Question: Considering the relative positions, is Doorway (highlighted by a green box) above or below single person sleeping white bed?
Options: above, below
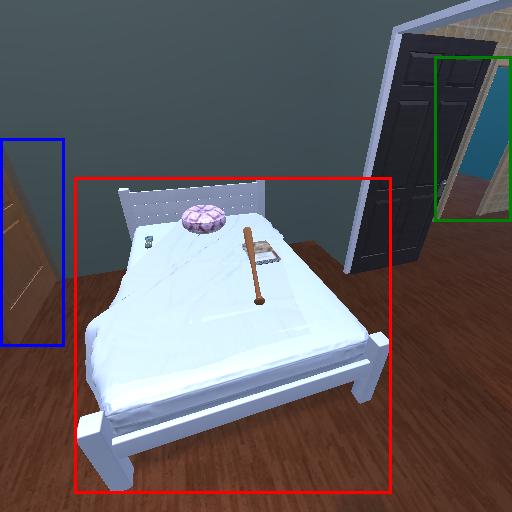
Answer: above